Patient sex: M
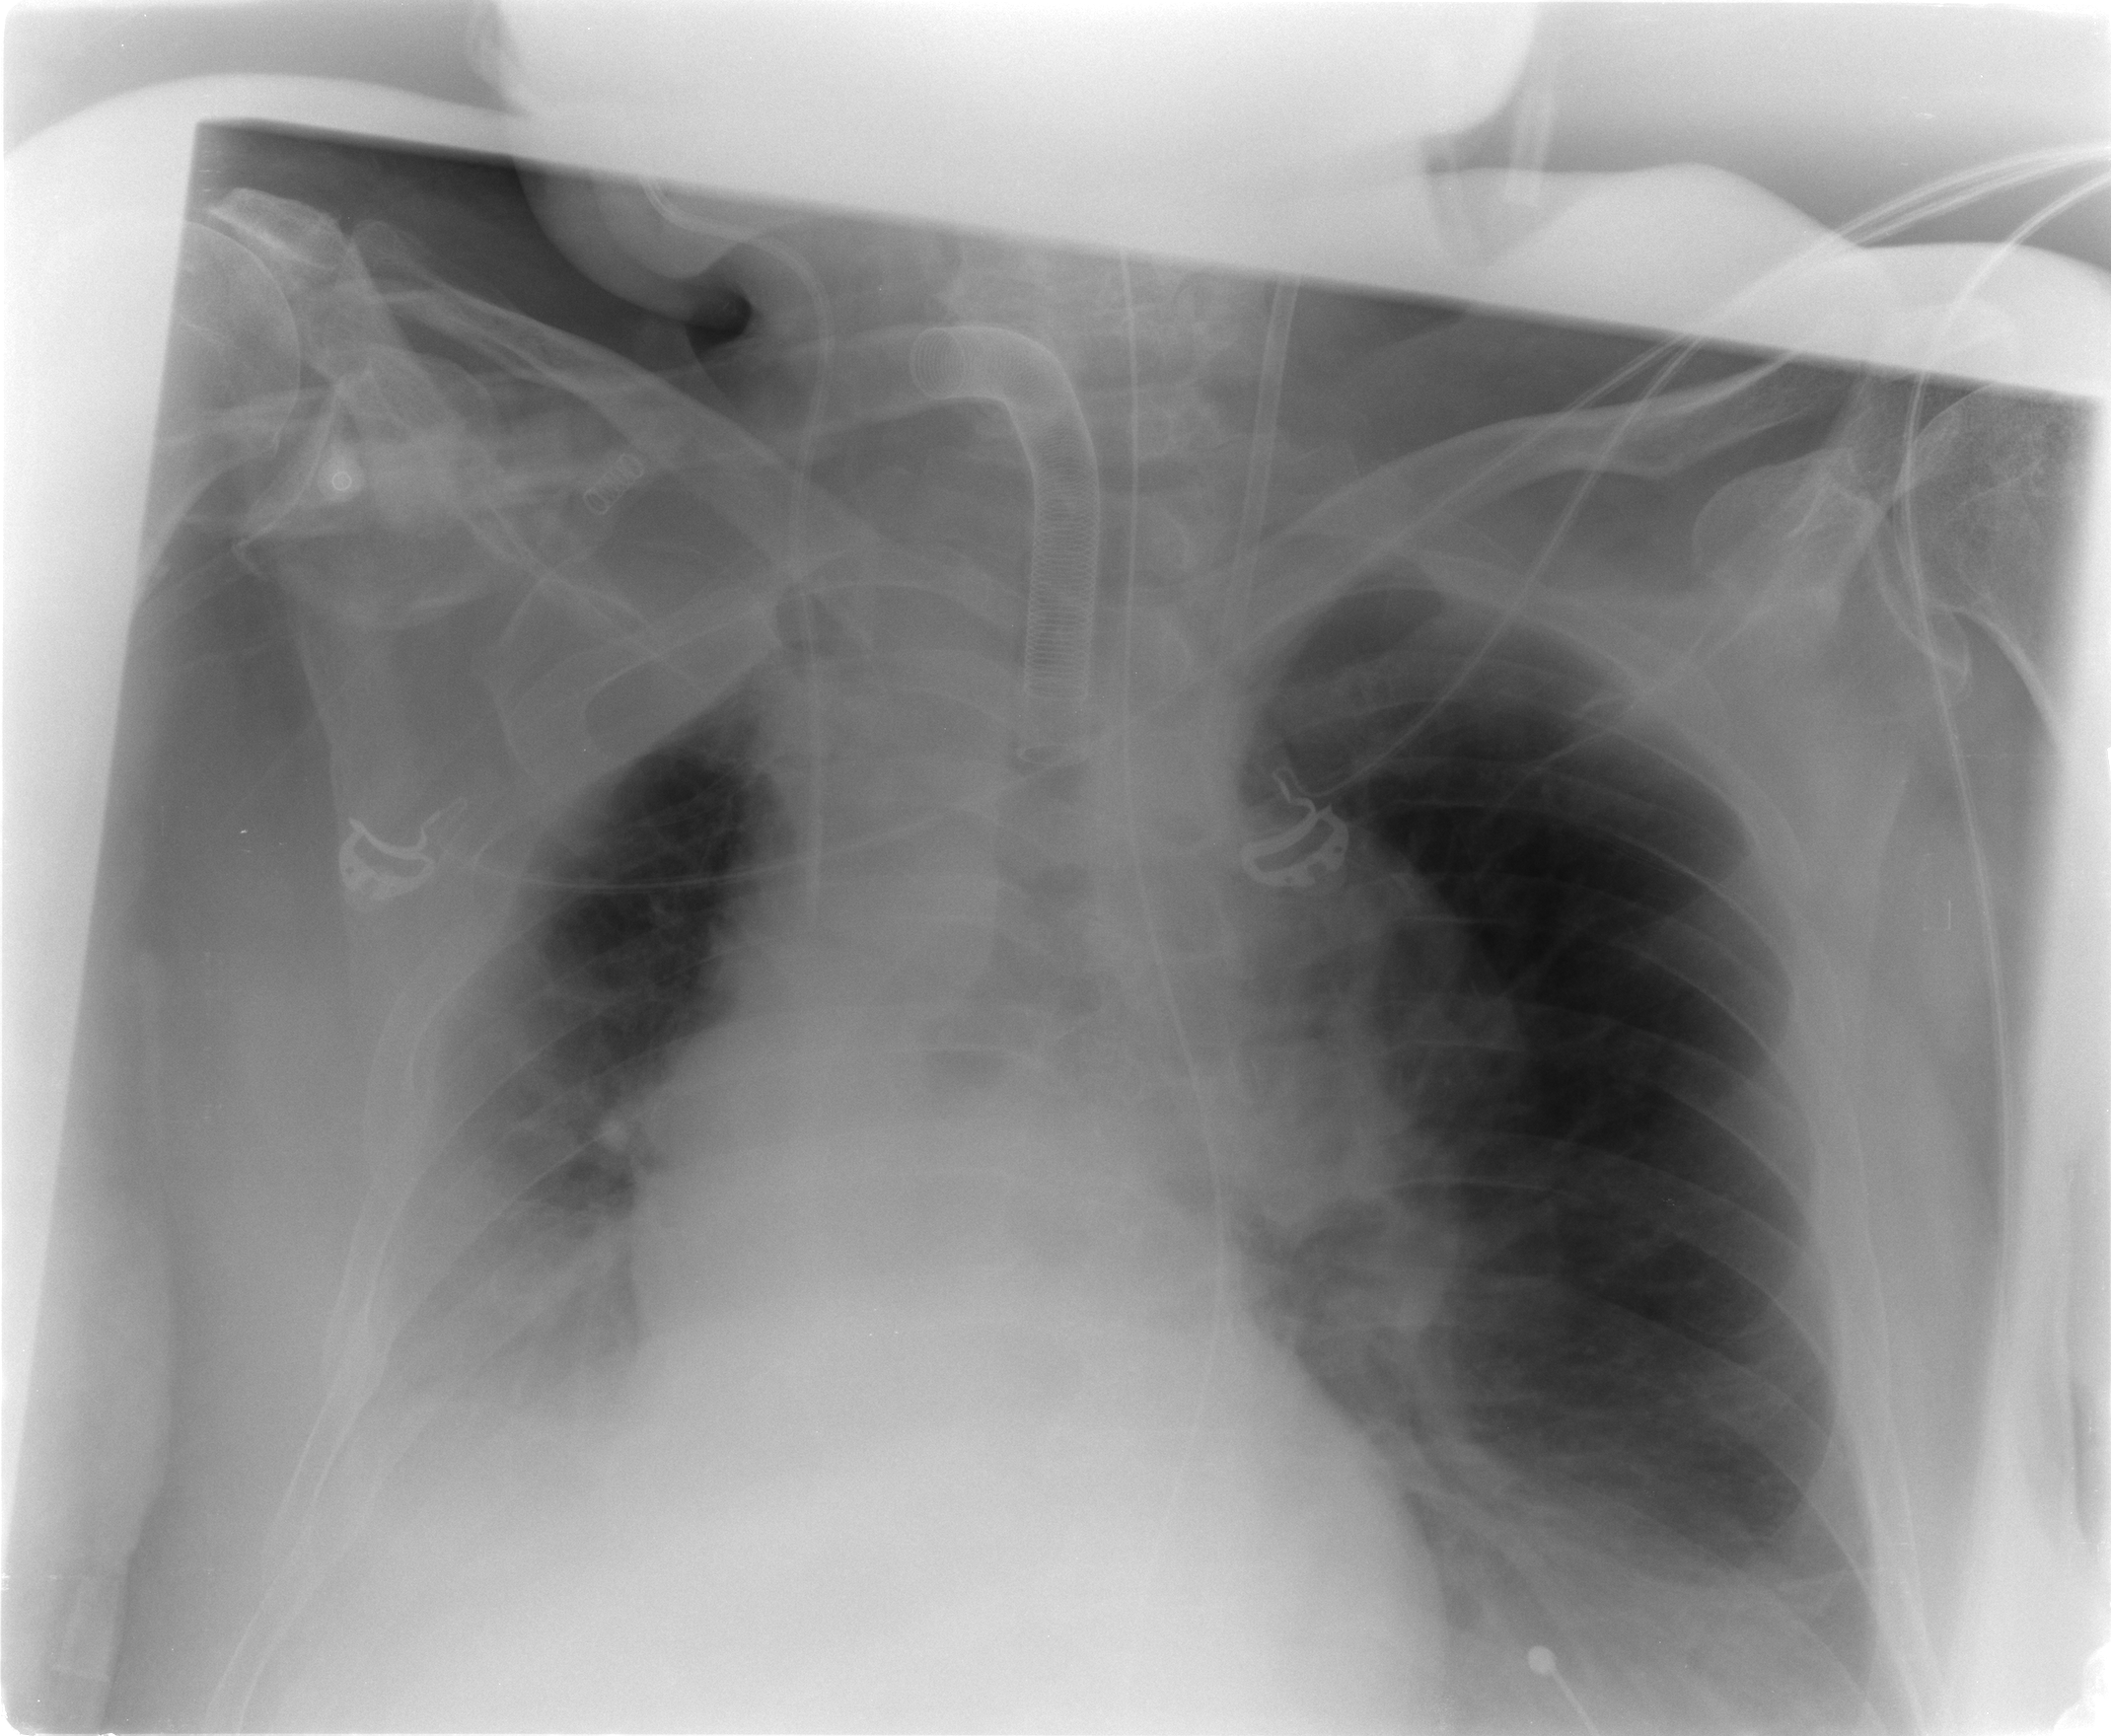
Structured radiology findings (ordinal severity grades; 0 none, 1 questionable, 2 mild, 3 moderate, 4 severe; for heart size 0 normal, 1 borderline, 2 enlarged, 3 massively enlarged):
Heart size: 2
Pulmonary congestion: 2
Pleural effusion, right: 2
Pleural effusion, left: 2
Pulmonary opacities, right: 0
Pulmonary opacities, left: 0
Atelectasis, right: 2
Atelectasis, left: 2